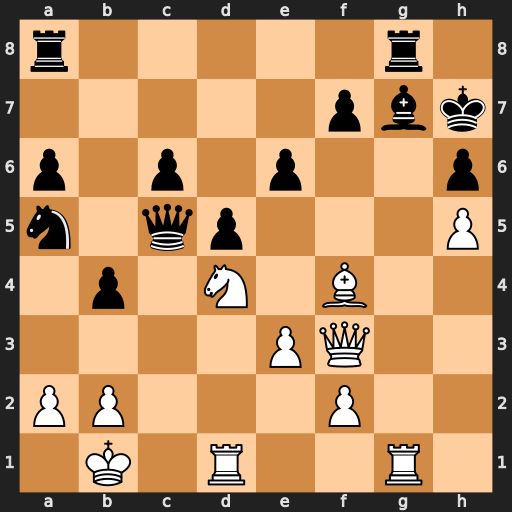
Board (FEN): r5r1/5pbk/p1p1p2p/n1qp3P/1p1N1B2/4PQ2/PP3P2/1K1R2R1
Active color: w
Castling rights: -
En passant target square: -
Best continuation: Bxh6 Qf8 Bxg7